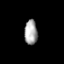
Tissue: prostate
Cell type: Myeloid cells
Senescence score: 0.8898
Nuclear area (px): 314
Mean DAPI intensity: 165.927